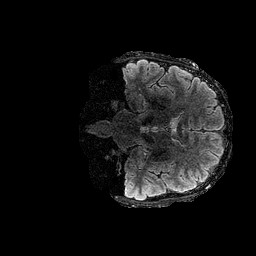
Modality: FLAIR
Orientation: coronal
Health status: ill
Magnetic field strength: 3 T